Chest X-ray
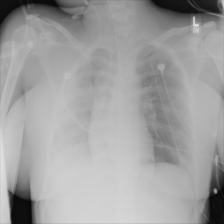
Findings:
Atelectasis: negative
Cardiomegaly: negative
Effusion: negative
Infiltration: negative
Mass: negative
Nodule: negative
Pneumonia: negative
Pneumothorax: negative
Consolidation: negative
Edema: negative
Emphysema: negative
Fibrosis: negative
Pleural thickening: negative
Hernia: negative